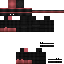
A female skeleton skin with dark skin, wearing brown helmet dressed in a red robe top and red pants, featuring a closed mouth.